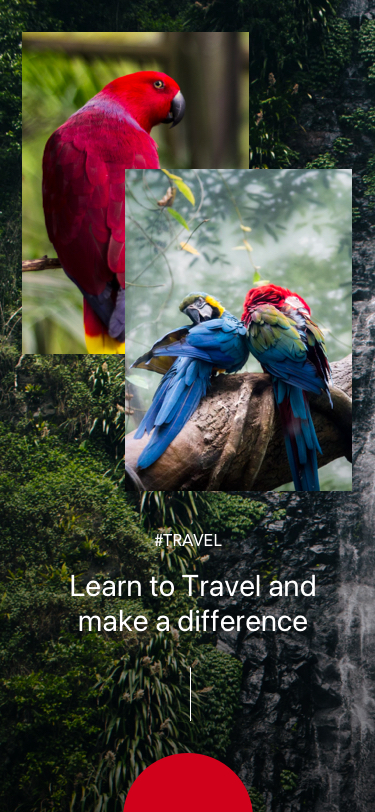
Text in this UI design:
Learn about Travel
#TRAVEL
Learn to Travel and
make a difference